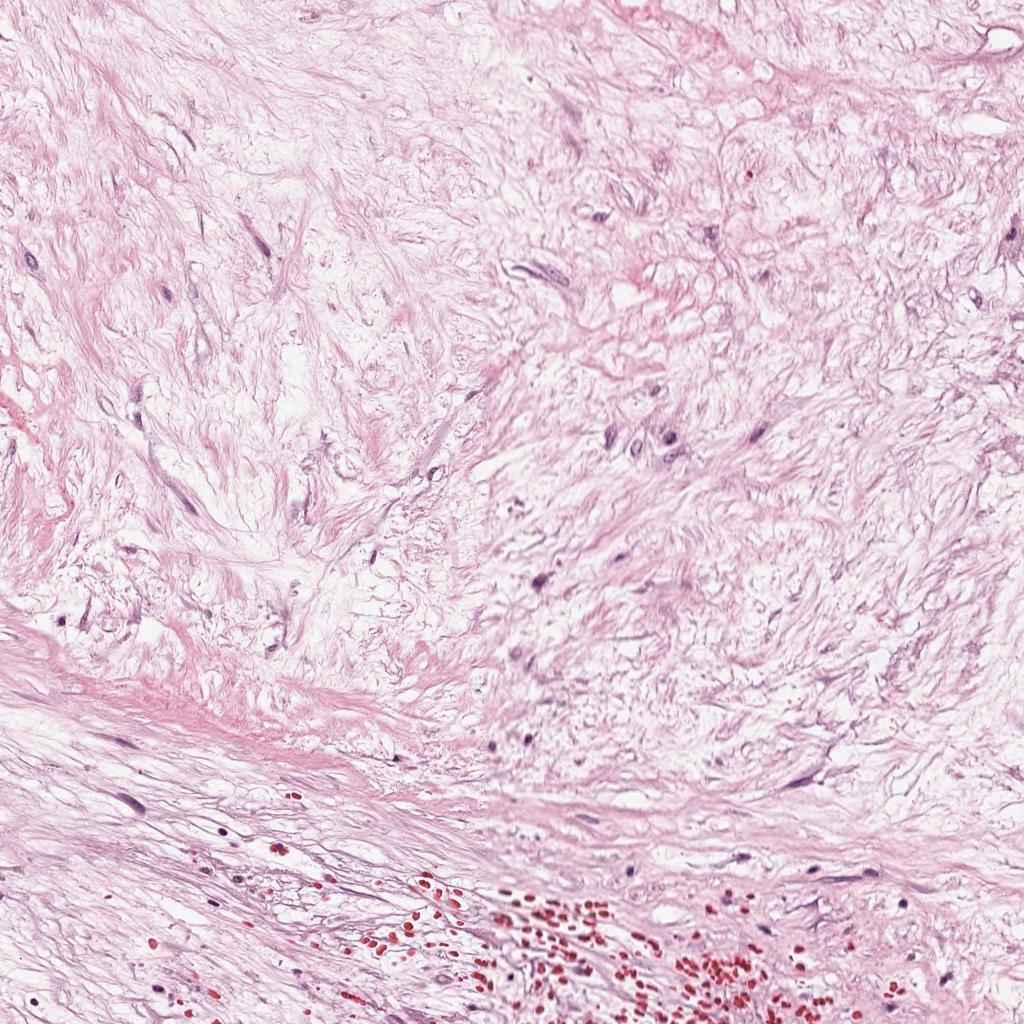
Label: Non-Viable-Tumor